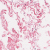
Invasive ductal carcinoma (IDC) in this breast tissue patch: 0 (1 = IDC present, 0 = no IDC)